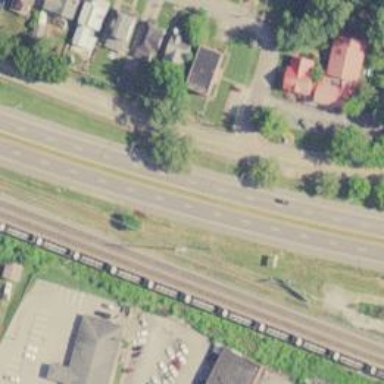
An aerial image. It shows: Primary highway.